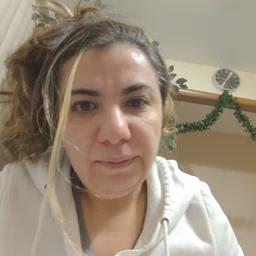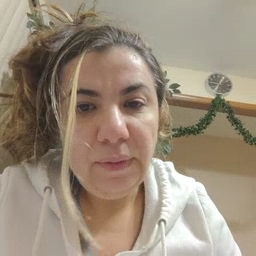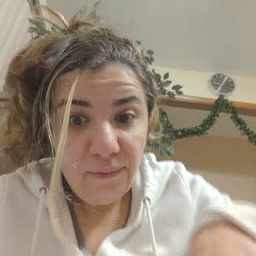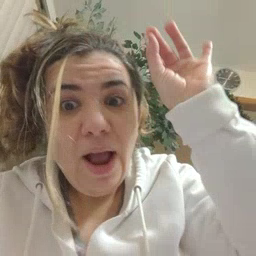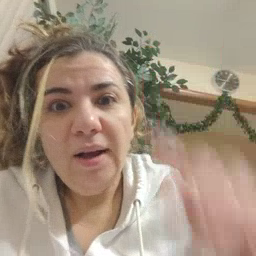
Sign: find